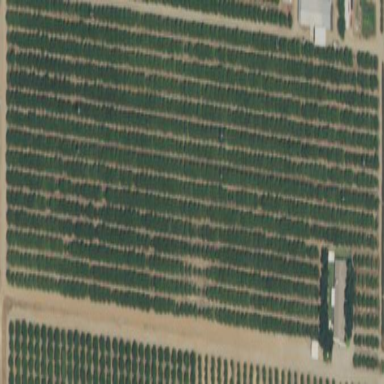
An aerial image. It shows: Orange orchard with rows of orange trees.